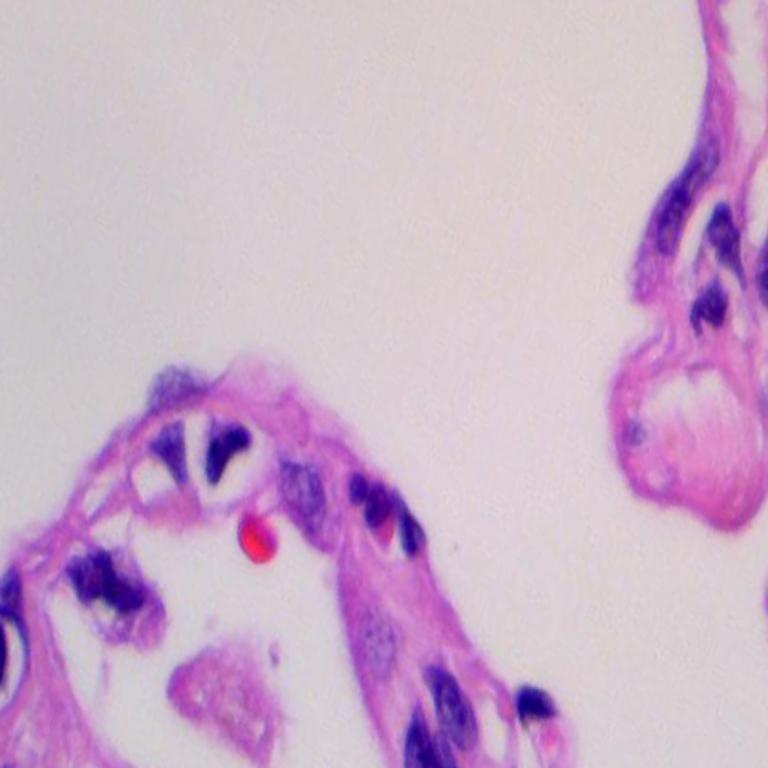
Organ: lung
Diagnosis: benign